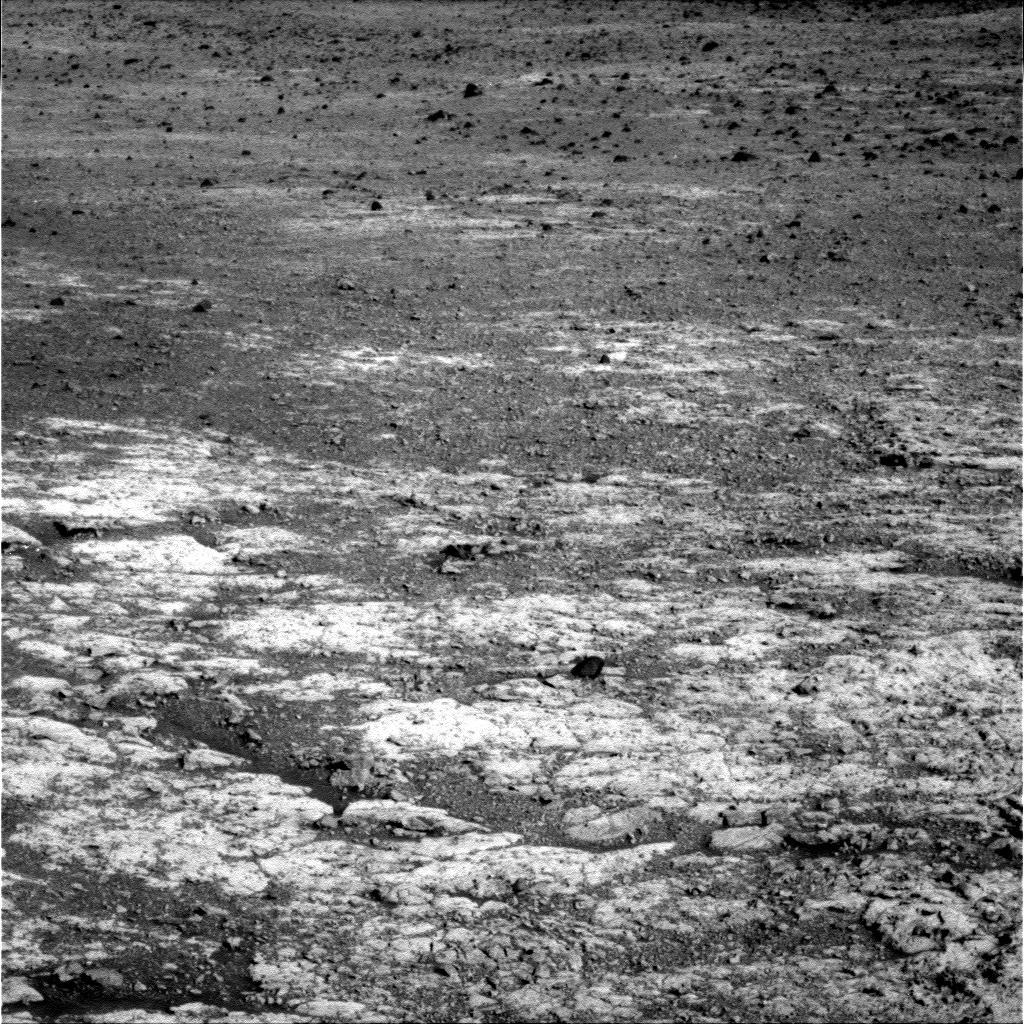
Terrain classes present: Bedrock, Gravel / Sand / Soil